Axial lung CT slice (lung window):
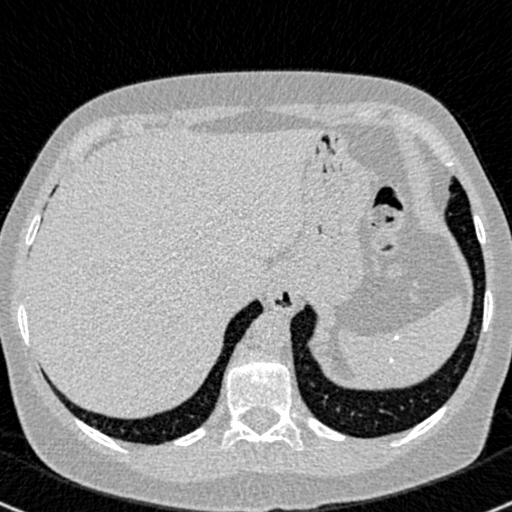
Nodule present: no